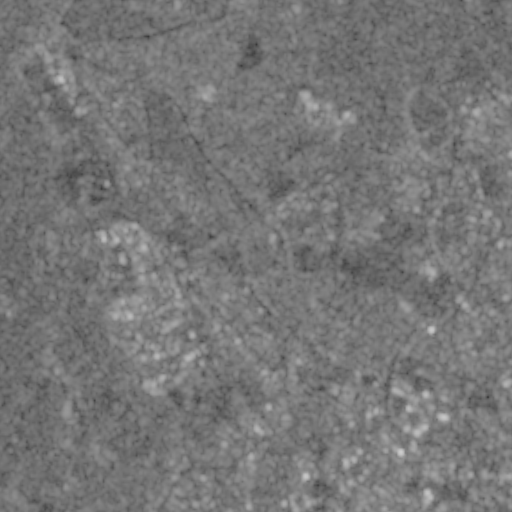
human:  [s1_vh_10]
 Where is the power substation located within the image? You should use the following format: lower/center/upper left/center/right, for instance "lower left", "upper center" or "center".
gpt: The power substation is located in the lower center of the image.
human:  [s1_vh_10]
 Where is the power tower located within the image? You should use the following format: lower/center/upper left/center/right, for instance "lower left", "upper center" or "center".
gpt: The power tower is located in the lower left of the image.
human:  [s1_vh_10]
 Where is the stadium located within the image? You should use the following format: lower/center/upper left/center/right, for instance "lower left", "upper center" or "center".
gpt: The stadium is located in the upper right of the image.
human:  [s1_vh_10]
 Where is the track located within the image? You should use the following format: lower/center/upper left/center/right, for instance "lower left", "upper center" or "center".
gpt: The track is located in the lower right of the image.
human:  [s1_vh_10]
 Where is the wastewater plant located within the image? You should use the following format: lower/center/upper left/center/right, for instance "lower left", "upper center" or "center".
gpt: The wastewater plant is located in the upper left of the image.
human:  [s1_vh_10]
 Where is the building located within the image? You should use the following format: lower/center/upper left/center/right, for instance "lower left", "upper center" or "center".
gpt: There is no building in the image.

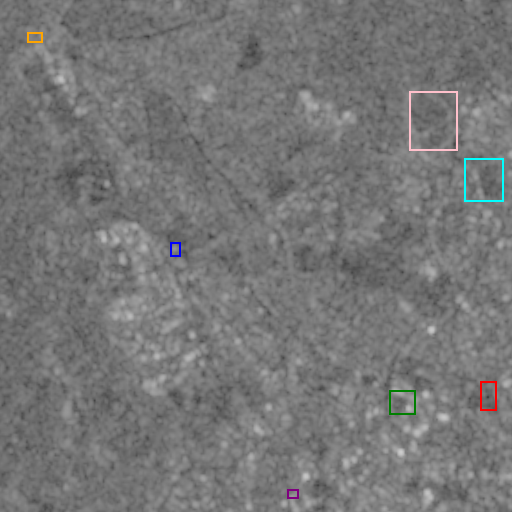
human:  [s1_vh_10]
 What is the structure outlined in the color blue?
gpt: The structure outlined in blue is a gas station.
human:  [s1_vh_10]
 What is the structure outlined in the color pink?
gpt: The structure outlined in pink is a park.
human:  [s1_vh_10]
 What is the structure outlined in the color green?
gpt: The structure outlined in green is a parking lot.
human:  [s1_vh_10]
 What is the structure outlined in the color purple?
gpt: The structure outlined in purple is a power substation.
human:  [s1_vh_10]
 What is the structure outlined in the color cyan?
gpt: The structure outlined in cyan is a stadium.
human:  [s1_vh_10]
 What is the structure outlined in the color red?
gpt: The structure outlined in red is a track.
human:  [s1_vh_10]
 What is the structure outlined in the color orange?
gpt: The structure outlined in orange is a wastewater plant.
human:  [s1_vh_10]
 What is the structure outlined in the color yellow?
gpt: There is no yellow outline.